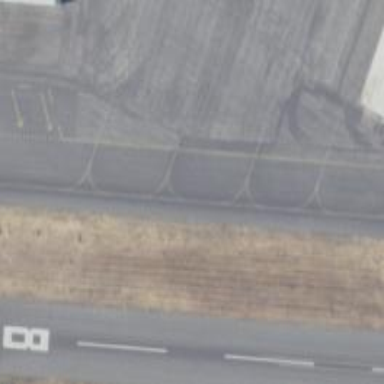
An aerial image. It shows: View of taxiway at the airport.